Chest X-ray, PA view. Patient: 53 years old, sex M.
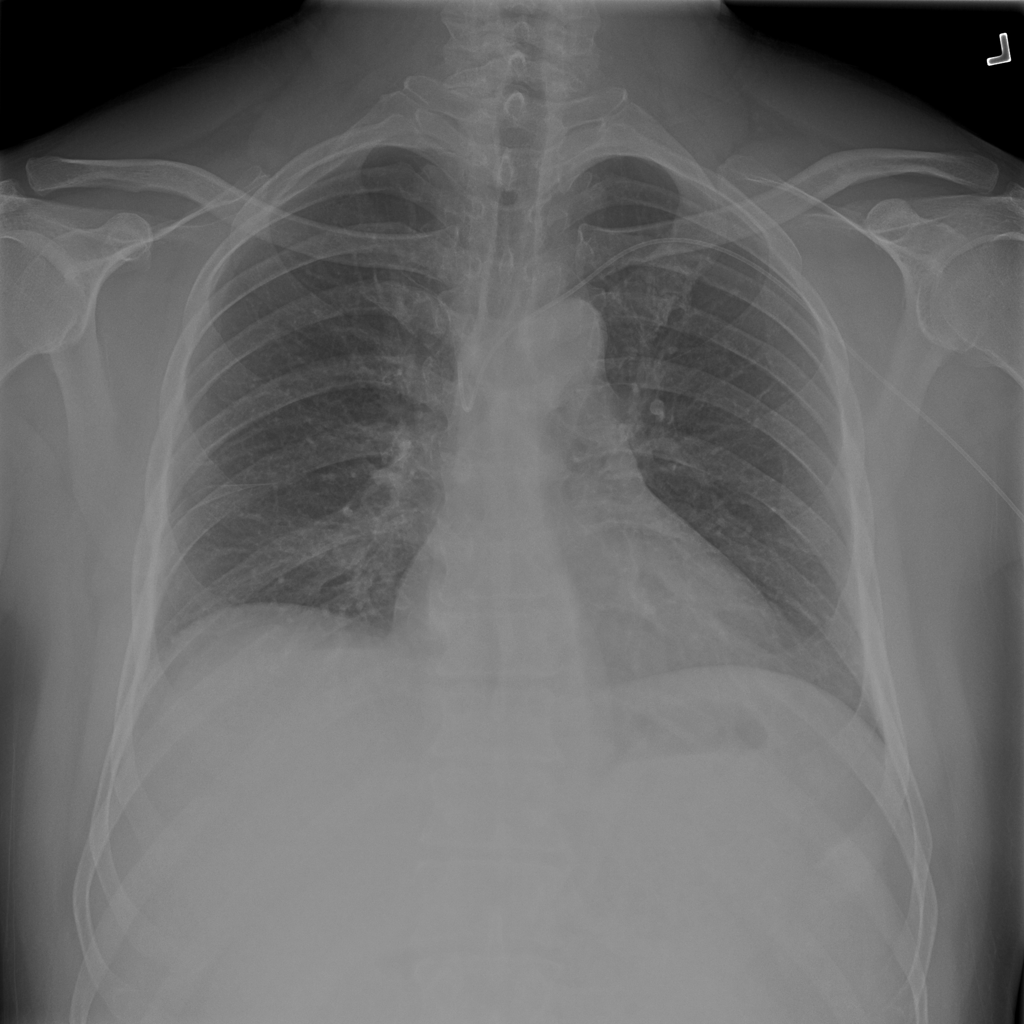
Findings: No Finding